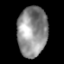
Tissue: lung
Cell type: Others
Senescence score: 0.2246
Nuclear area (px): 1459
Mean DAPI intensity: 142.678